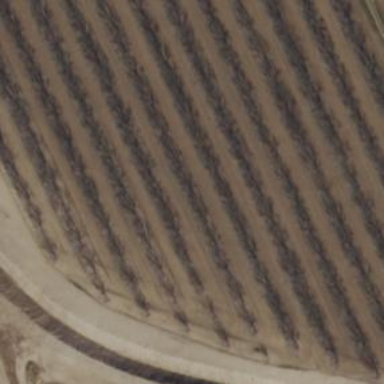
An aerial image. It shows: Orchard.